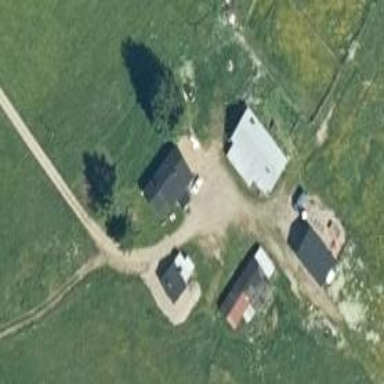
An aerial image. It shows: Farmyard area.